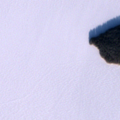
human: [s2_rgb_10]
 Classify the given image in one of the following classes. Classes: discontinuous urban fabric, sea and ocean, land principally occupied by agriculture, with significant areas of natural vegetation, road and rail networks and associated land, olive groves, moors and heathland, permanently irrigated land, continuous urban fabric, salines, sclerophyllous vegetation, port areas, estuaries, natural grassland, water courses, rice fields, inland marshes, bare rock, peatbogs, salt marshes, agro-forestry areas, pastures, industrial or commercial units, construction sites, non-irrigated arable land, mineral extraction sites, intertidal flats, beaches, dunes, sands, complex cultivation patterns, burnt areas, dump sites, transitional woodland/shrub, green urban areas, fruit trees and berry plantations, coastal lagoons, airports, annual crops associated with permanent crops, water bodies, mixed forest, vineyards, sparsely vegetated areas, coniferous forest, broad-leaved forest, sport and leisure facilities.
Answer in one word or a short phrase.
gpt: water bodies